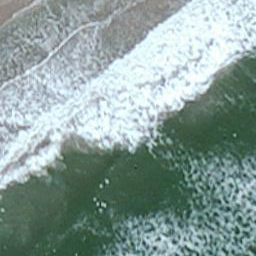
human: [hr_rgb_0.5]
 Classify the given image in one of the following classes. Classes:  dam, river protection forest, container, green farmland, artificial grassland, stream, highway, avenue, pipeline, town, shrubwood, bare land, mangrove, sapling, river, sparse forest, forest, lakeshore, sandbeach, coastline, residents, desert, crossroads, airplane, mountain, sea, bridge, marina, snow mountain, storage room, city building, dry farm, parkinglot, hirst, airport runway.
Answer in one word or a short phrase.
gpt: coastline